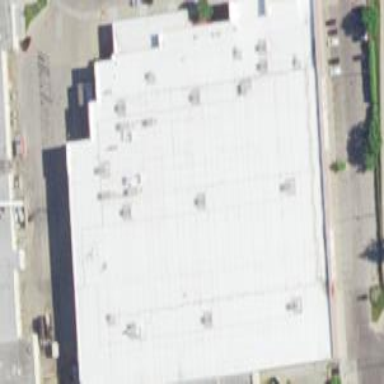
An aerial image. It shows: Retail building.